Question: I am trying to export a data frame with date columns to Excel using the 'xlsx' package. The help file for 'write.xlsx()' illustrates a method for formatting date columns. I tried to follow that method below, but the resulting Excel file does not show the correct format. I can manually change the cell format in Excel to be a custom date, but this is an extra step that makes it non-reproducible.
'''
library(lubridate)
library(xlsx)
dat <- data.frame(dates=c("2014-07-16 15:03:16", "2014-07-16 14:52:03", "2014-07-16 16:50:38", "2014-07-12 00:00:00", "2014-07-12 00:00:00"))
dat$dates <- ymd_hms(dat$dates)
wb <- createWorkbook()
saveWorkbook(wb, "output.xlsx")
oldOpt <- options()
options(xlsx.date.format="yyyy-mm-dd HH:mm:ss") # change date format
write.xlsx(dat,
"output.xlsx",
sheetName="output")
options(oldOpt) # revert back to defaults
'''

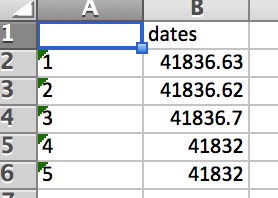
Answer: Since the dates columns type is 'POSIXct', you should use 'xlsx.datetime.format' instead of 'xlsx.date.format' (that is valid only for columns of type 'Date').
But still, it doesn't work because of a bug in class check inside the xlsx package. In fact, looking at the code, it performs this check:
'''
indDT <- which(sapply(y, class) == "POSIXct")
'''
that fails because 'POSIXct' also inherits from 'POSIXt'. Maybe the correct check should be:
'''
indDT <- which(sapply(y, FUN=function(x) any(class(x) == "POSIXct")))
'''
Anyway, you can work-around this problem by doing this:
'''
dat$dates <- ymd_hms(dat$dates)
class(dat$dates) <- "POSIXct"
'''
and of course setting 'xlsx.datetime.format' instead of 'xlsx.date.format'